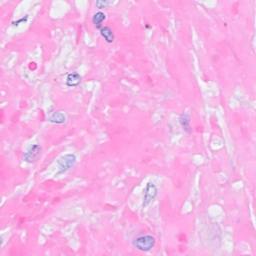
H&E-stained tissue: Breast